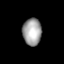
Tissue: lung
Cell type: Endothelial cells
Senescence score: 0.7964
Nuclear area (px): 498
Mean DAPI intensity: 162.06